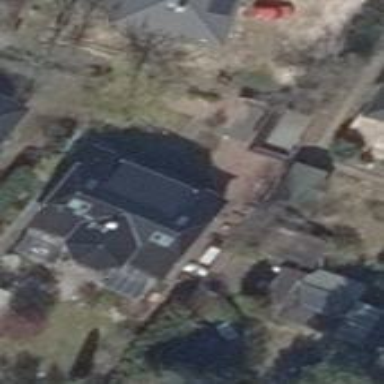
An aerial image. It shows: Detached building with half-hipped roof.